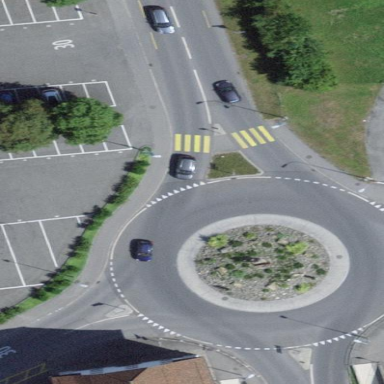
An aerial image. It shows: Secondary road made of asphalt leading to roundabout.